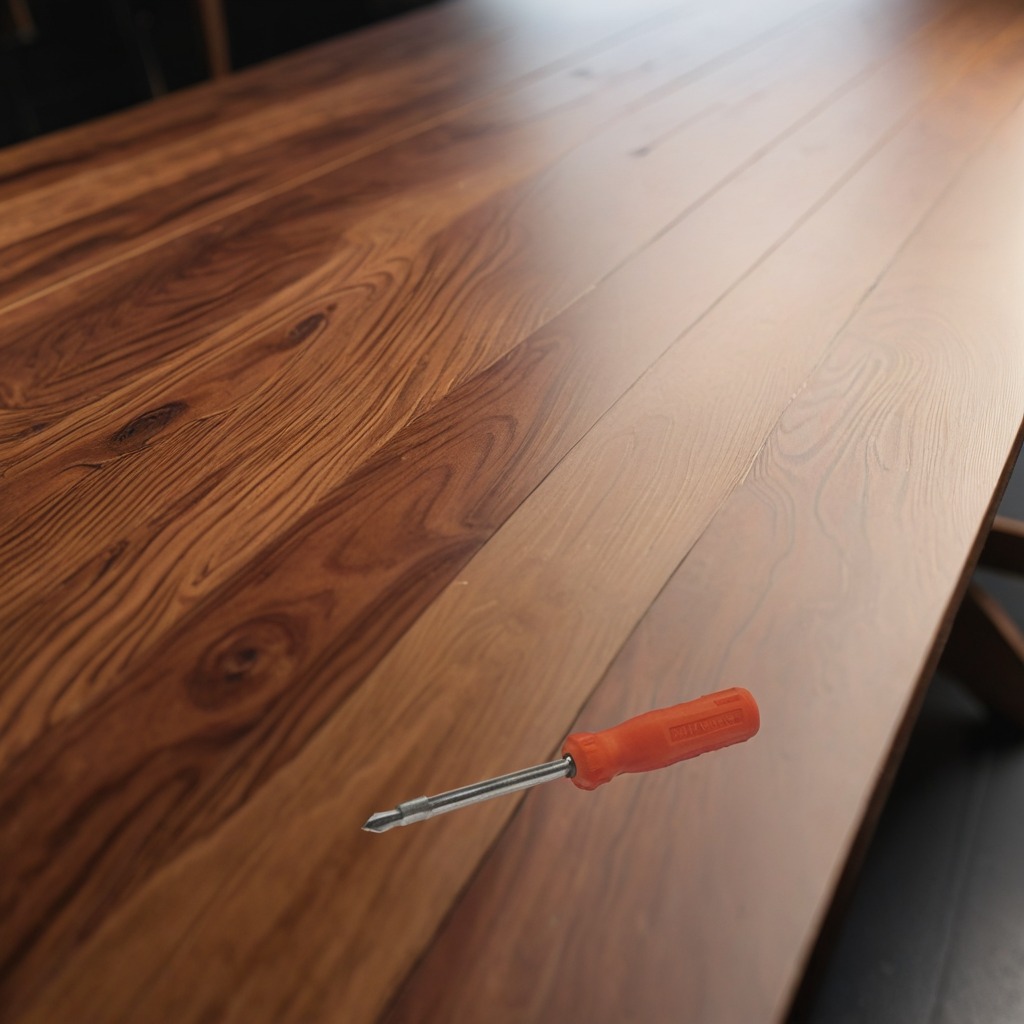
A screwdriver lies on a wooden table in a carpentry studio.